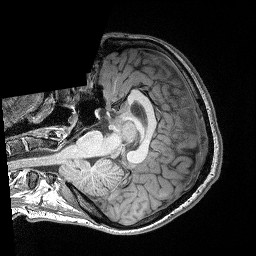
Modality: T1w
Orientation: axial
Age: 26
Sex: male
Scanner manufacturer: siemens
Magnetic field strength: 3 T
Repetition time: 2.4 s
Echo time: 0.03 s